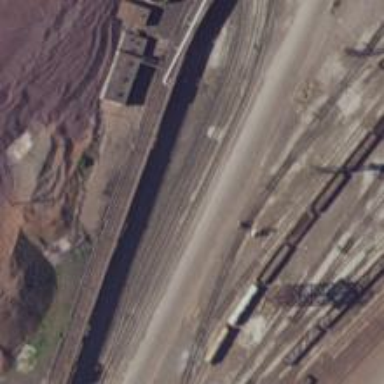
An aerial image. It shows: Abandoned railway spur.